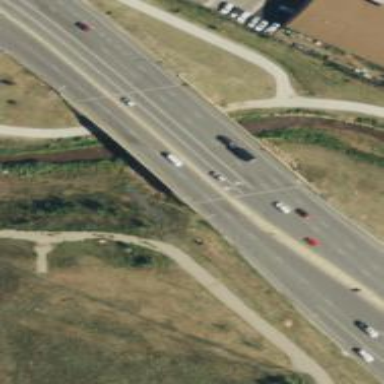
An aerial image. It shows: Bridge with asphalt surface carrying trunk highway.